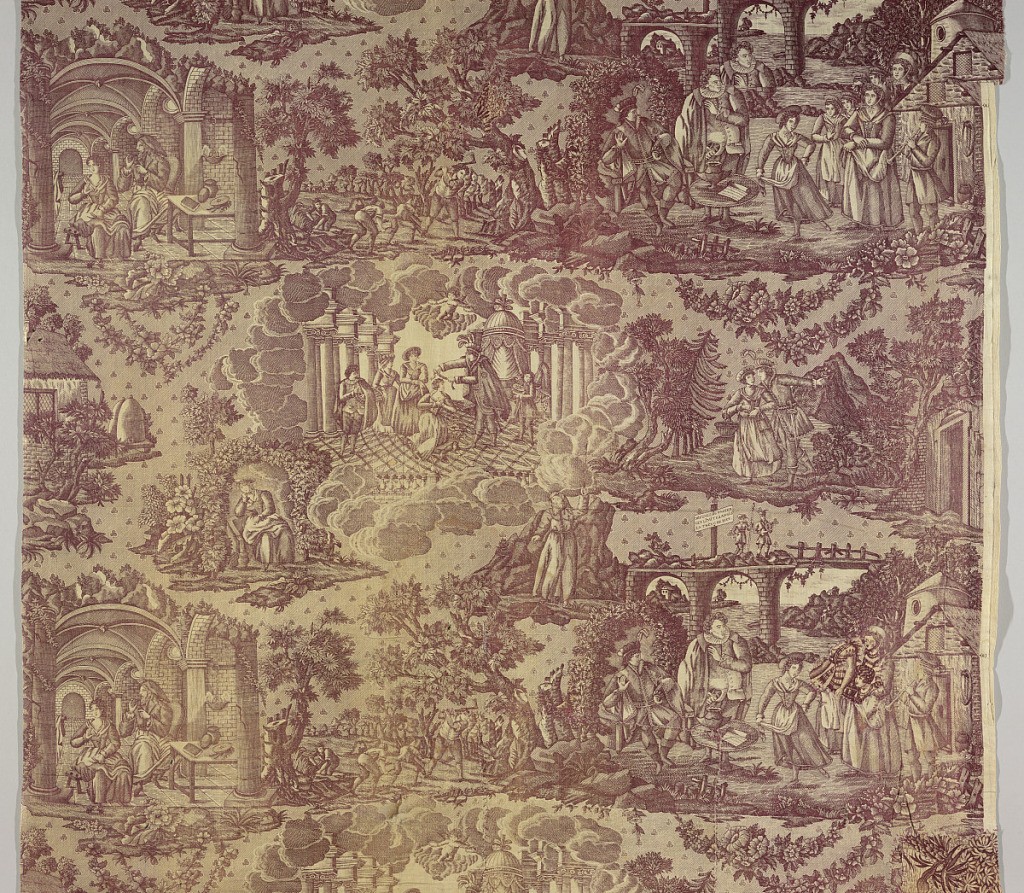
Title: Textile
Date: early 19th century
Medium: cotton Technique: printed on plain weave; mauve.
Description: Seven allegorical scenes, architecture, trees, floral motifs. Printed in mauve.